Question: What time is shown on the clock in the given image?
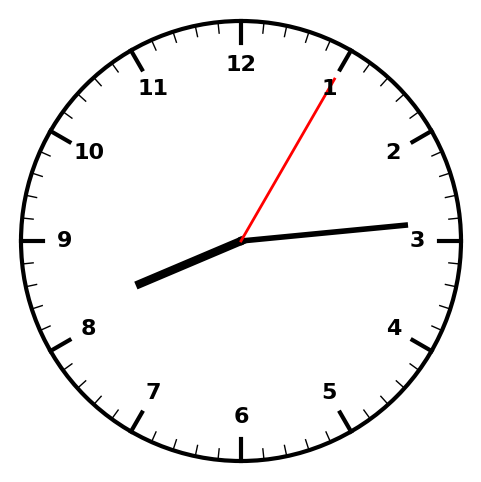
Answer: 08:14:05